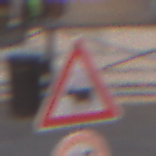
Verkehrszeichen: ViehtriebRechts
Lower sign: Geschwindigkeit40
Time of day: SunriseSunset
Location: Outdoor (Urban)
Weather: Clear
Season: NotSpecified
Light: Natural